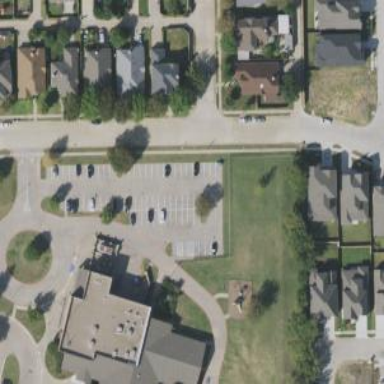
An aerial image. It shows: Parking space is available.